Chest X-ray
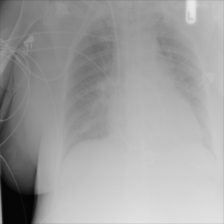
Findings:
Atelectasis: negative
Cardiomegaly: negative
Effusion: negative
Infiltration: negative
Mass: negative
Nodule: negative
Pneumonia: negative
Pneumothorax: negative
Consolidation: negative
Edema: negative
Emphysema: negative
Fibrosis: negative
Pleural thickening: negative
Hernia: negative